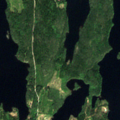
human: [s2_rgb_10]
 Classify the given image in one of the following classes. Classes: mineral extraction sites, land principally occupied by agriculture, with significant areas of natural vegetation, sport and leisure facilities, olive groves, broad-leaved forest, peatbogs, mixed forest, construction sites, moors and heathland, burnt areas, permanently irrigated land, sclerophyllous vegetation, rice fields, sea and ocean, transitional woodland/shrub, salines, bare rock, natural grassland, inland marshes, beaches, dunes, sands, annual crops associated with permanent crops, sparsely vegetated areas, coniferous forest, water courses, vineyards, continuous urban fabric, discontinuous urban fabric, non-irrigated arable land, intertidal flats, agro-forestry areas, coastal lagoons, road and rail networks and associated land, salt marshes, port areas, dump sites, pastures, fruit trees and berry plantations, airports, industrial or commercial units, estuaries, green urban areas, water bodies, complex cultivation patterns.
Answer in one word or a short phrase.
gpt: coniferous forest, mixed forest, water bodies